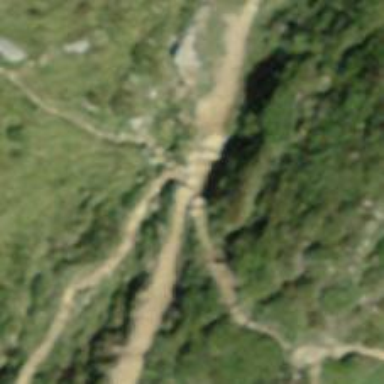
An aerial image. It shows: Rocky path.